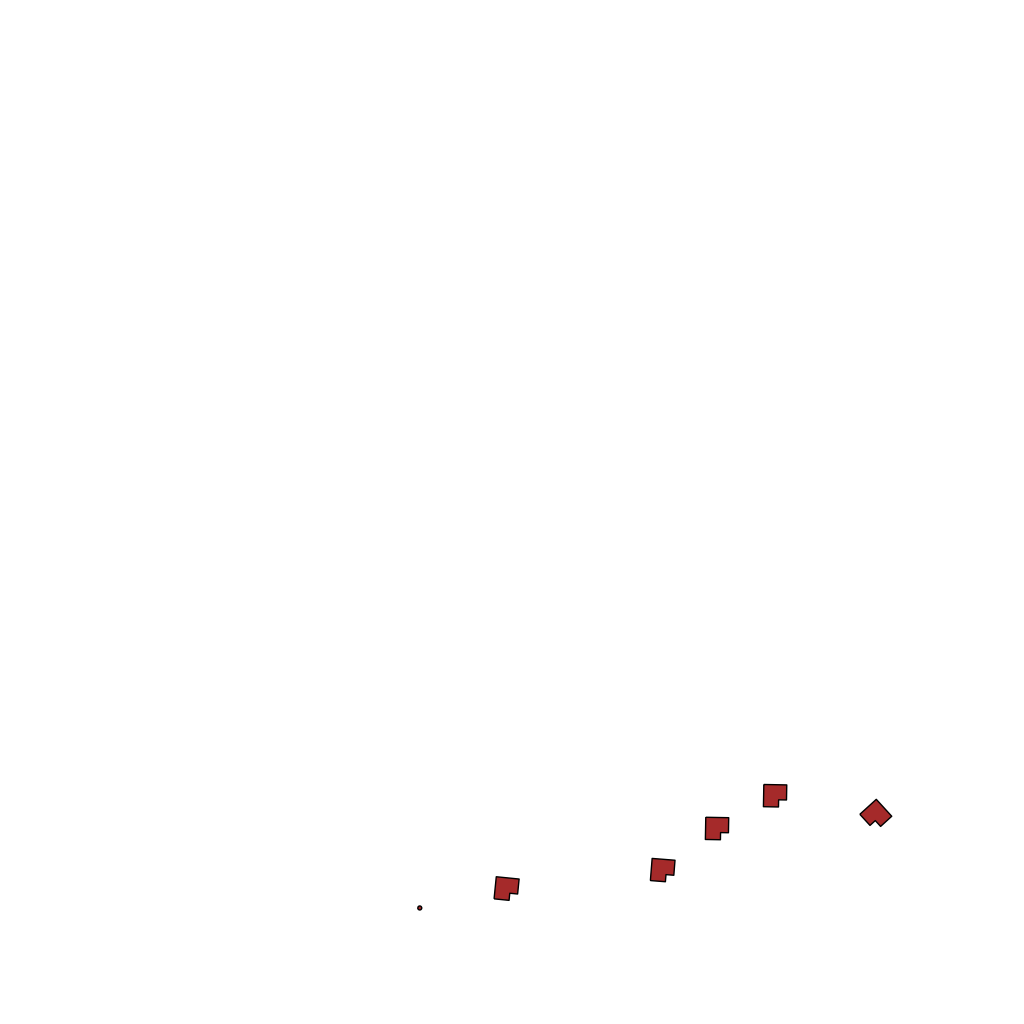
Tags: overhead vector_map, recreation, individual_rise, density_1, Facility, 1.0 km²